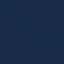
Land use / land cover class: SeaLake